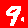
Digit: 9